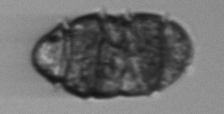
Label: Margalefidinium